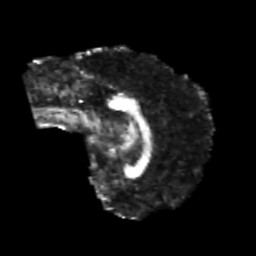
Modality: FA
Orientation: sagittal
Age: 19
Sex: male
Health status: healthy
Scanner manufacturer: philips
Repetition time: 7.388 s
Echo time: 0.08599 s